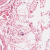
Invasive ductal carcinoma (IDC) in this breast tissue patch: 0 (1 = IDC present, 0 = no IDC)